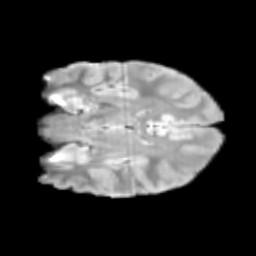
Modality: T2w
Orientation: coronal
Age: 10
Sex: male
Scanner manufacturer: siemens
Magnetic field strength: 3 T
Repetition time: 3.8 s
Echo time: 0.07 s